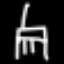
Label: chair